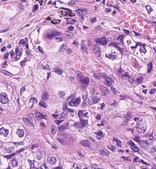
Tumor epithelial tissue: yes
Tumor-associated stroma tissue: yes
Normal tissue: no